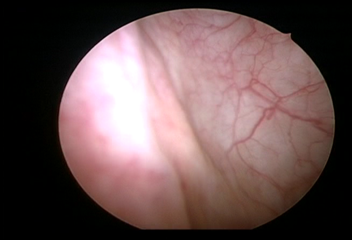
Modality: WLC
Class: Normal mucosa
Bladder cancer association: No